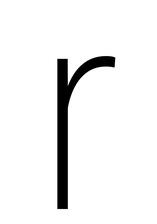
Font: Roboto_Condensed_ExtraLight